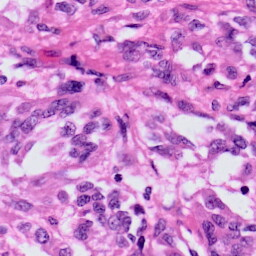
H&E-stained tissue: Skin